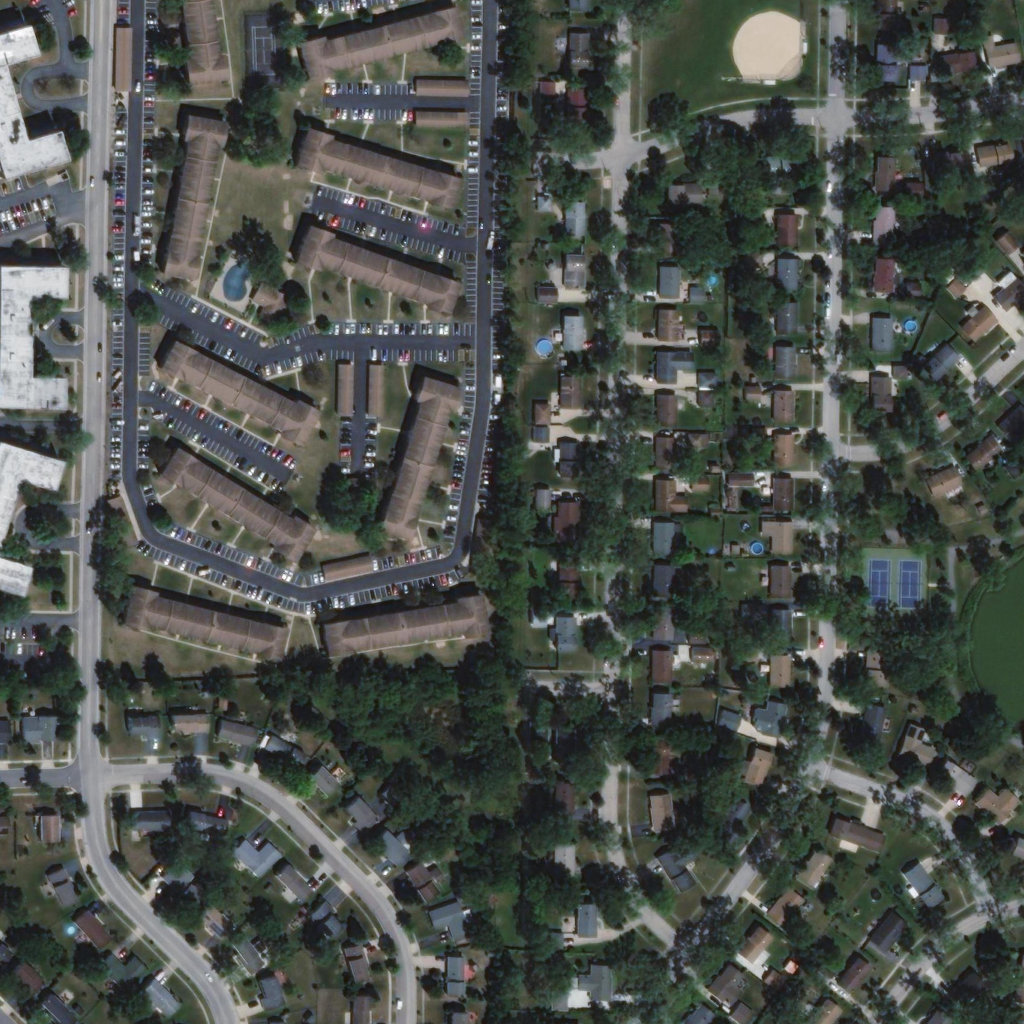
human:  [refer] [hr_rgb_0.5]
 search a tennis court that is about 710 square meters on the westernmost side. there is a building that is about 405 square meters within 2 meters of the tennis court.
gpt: <box>[[23, 1, 27, 8, 0]]</box>

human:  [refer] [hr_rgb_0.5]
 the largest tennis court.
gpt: <box>[[83, 53, 90, 60, 0]]</box>